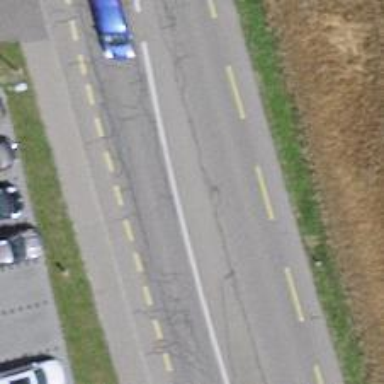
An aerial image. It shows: Primary highway with asphalt surface and designated cycle lane.